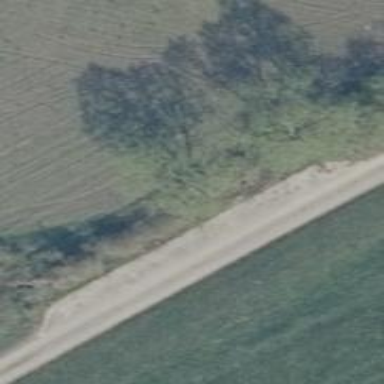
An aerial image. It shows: Passing place on the road.